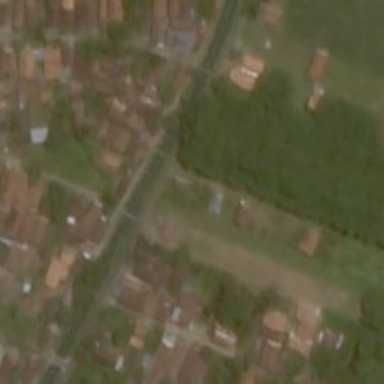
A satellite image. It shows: Residential road with bridge.